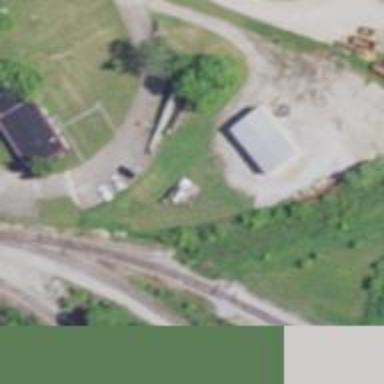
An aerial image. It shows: Railway spur service.